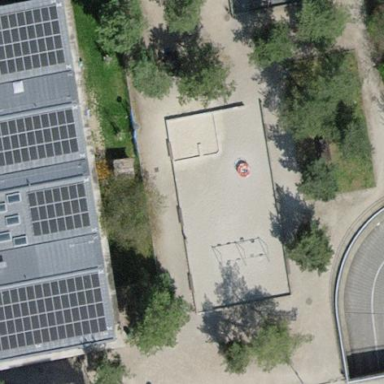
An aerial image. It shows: Playground with sand surface.